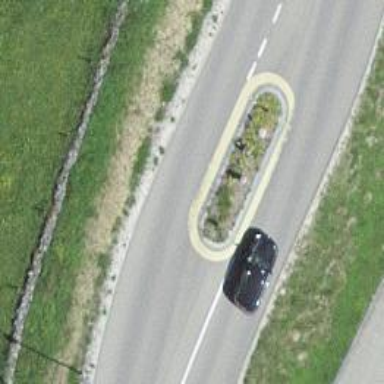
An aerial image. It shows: Secondary road with asphalt surface.